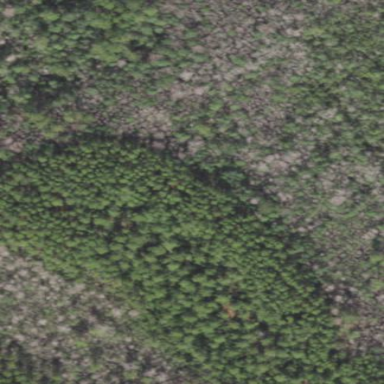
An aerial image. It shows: Forest with needle-leaved trees.